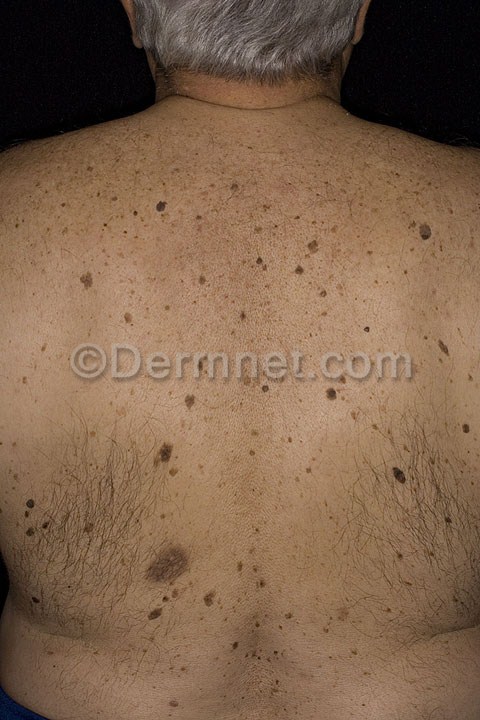
Disease: Seborrheic Keratoses and other Benign Tumors